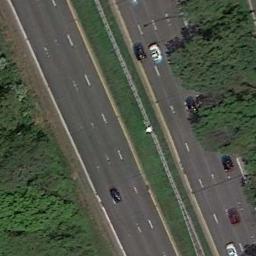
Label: freeway